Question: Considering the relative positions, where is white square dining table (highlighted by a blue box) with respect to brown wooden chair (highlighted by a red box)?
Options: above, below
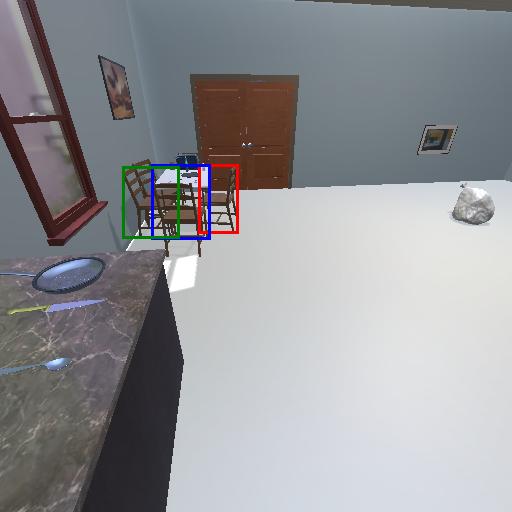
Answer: above